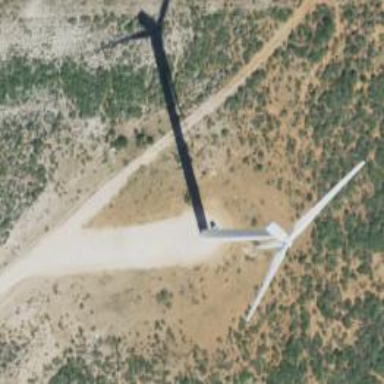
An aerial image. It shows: Wind generator powered by horizontal-axis wind turbine.